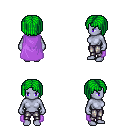
a pixel art fantasy rpg character, female body template, dark elf, purple skin, lavender cape, metal pants, green pageboy hairstyle, four views (front, back, left, right), 2x2 character sprite sheet, small pixel art, hard edges, no anti-aliasing